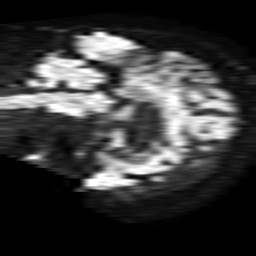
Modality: TRACE
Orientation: sagittal
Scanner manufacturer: philips
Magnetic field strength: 1.5 T
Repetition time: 4.6 s
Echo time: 0.08631 s